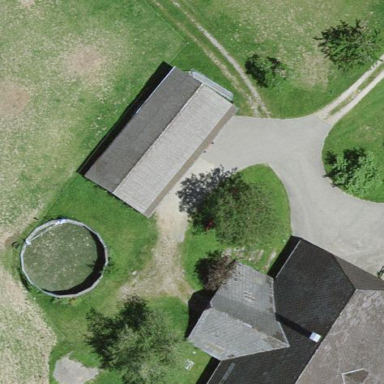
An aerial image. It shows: Shed.